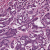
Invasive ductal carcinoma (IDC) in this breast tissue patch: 1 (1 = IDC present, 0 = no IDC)